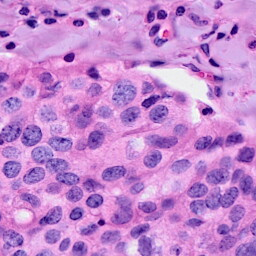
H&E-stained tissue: Breast